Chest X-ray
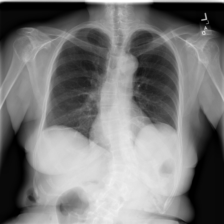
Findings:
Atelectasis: positive
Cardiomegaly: negative
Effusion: negative
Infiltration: negative
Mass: negative
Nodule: negative
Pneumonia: negative
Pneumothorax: negative
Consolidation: negative
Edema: negative
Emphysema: negative
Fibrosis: negative
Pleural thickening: negative
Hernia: negative